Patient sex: M
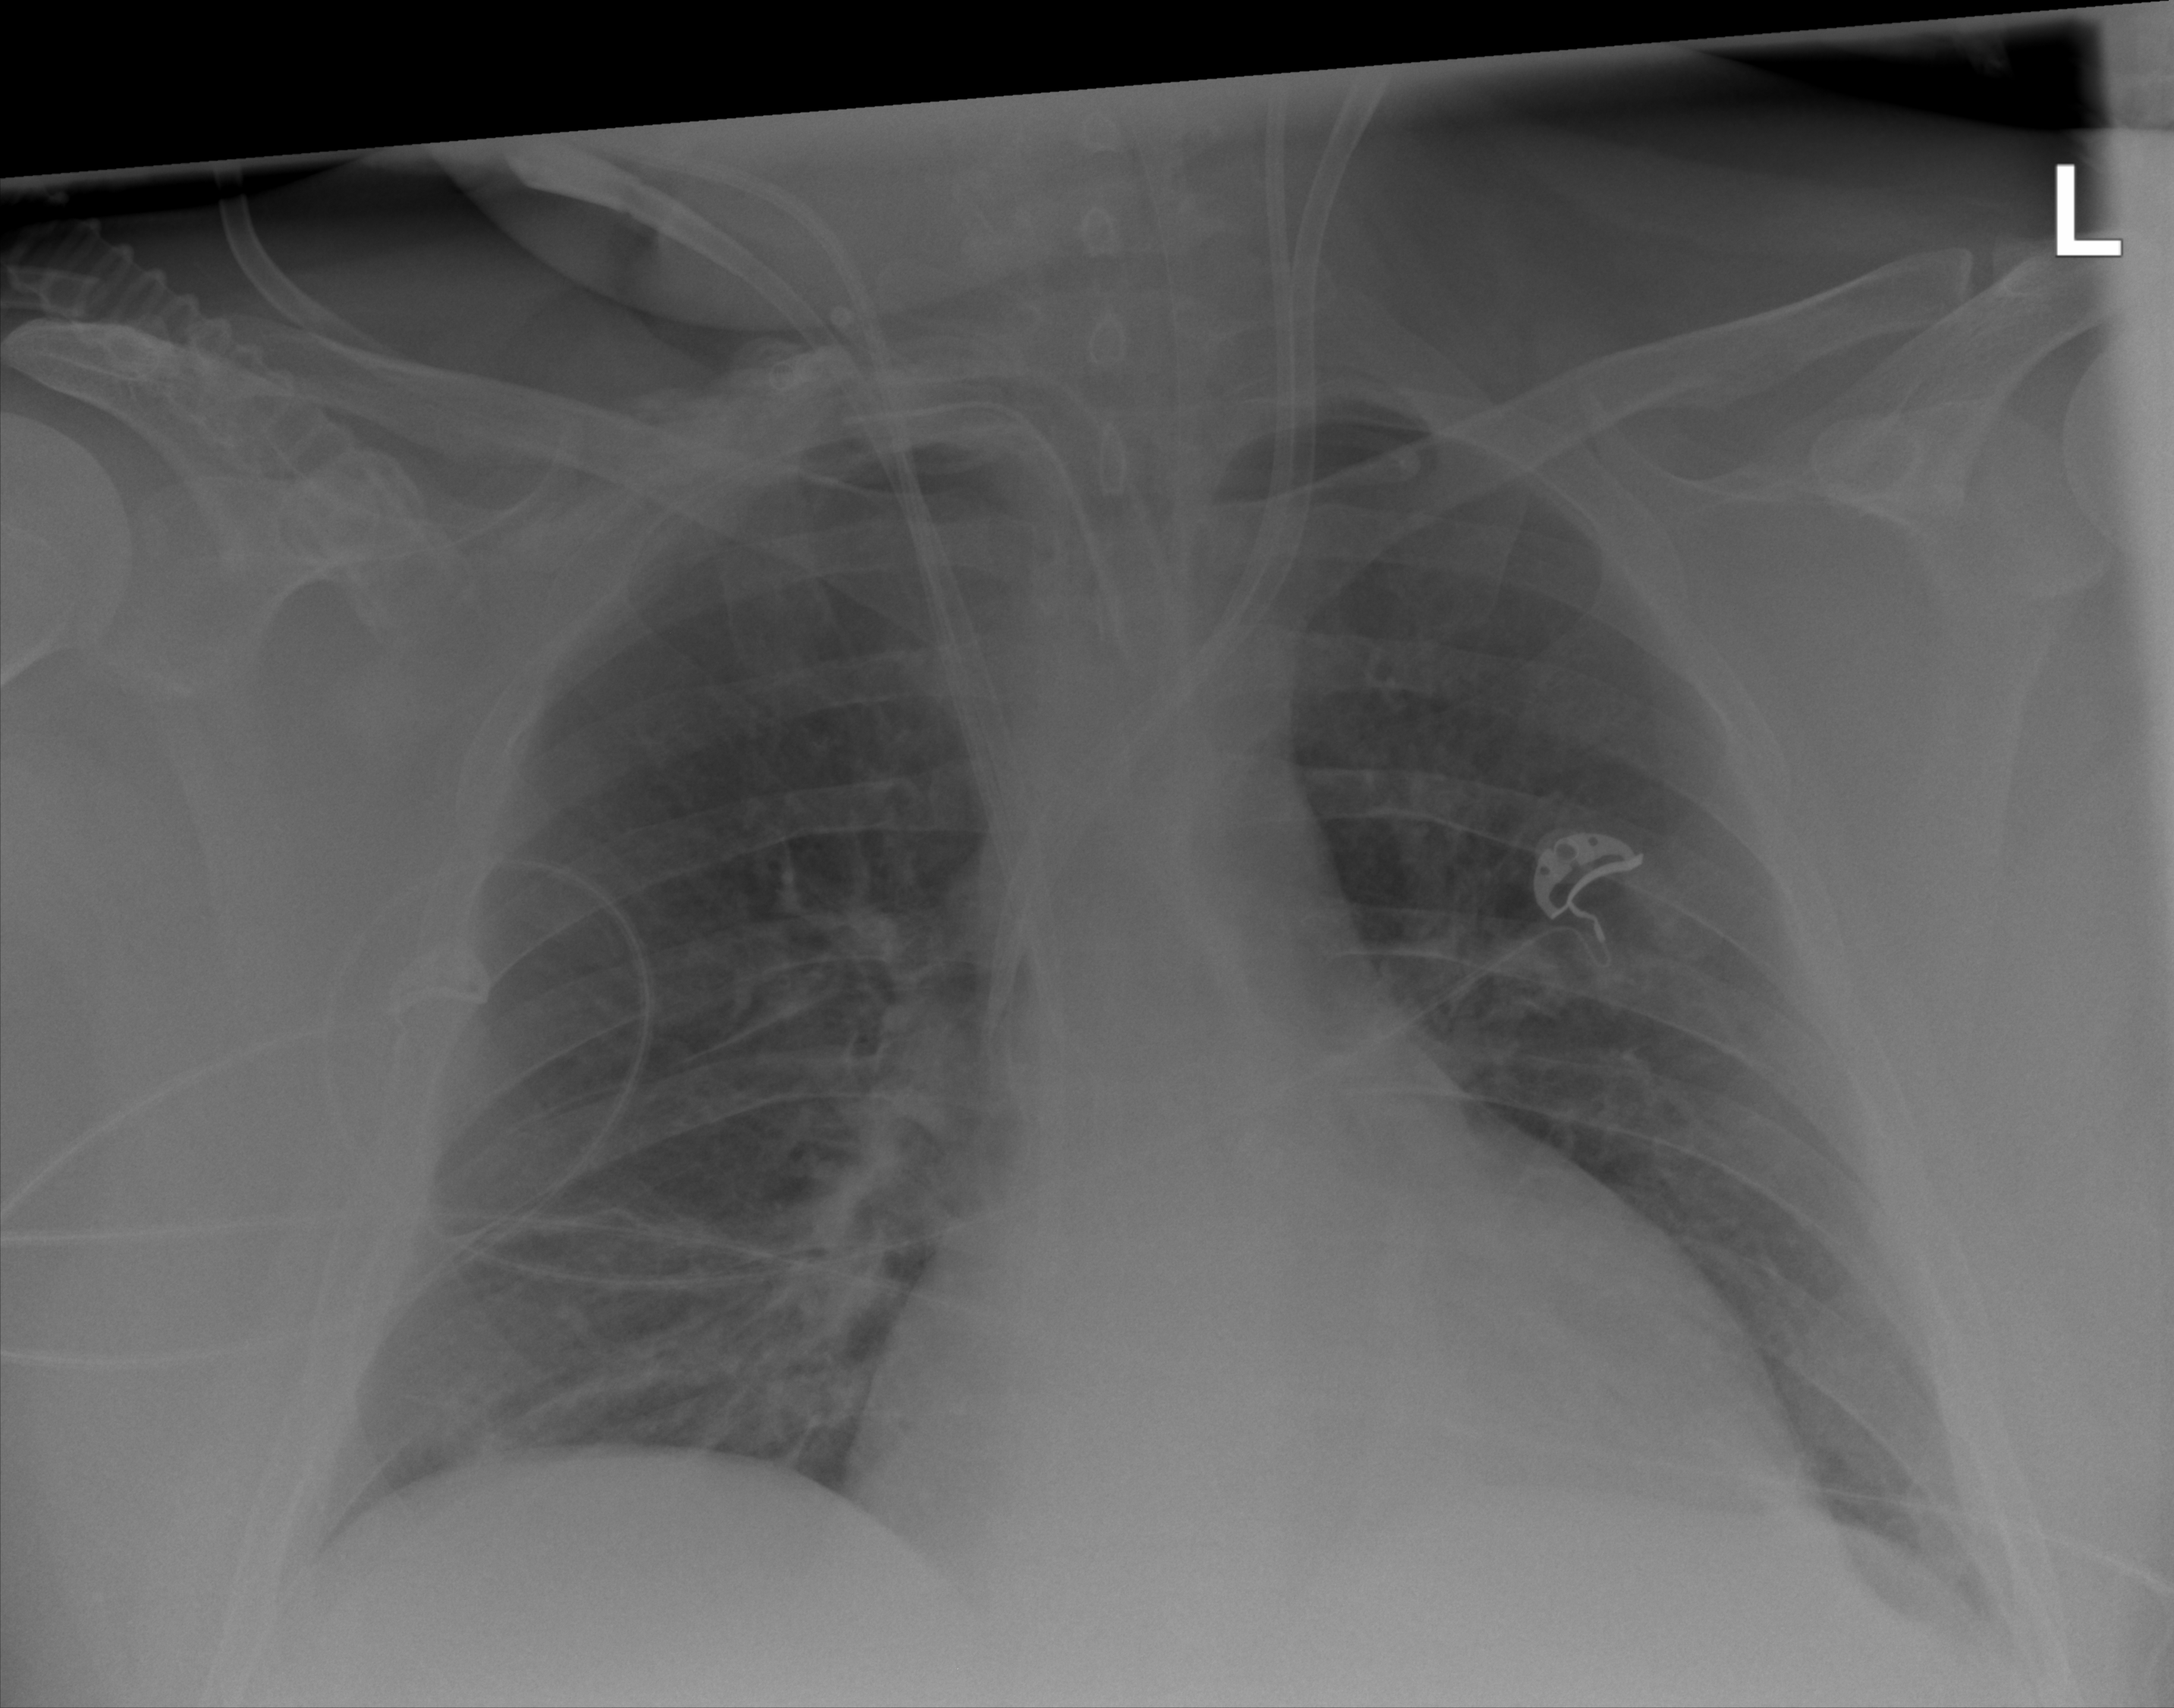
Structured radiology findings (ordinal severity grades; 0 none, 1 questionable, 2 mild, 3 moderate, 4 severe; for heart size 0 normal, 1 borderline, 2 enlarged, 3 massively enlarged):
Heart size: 1
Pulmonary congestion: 2
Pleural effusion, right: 0
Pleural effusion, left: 2
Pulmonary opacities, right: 2
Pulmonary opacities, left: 0
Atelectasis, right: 2
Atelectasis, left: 2